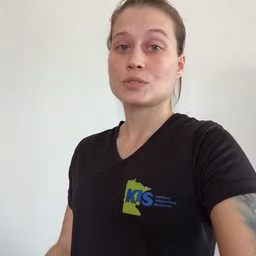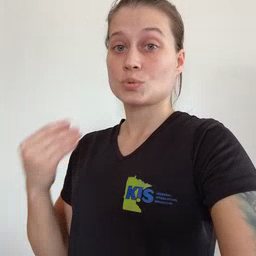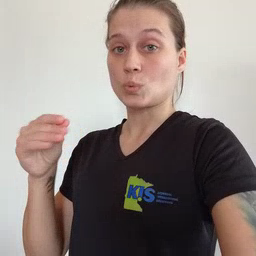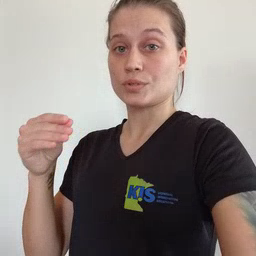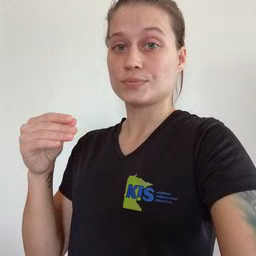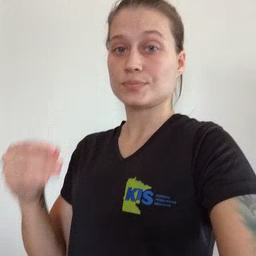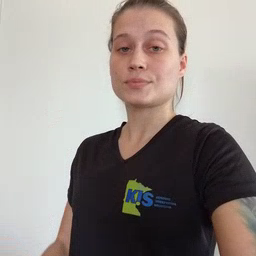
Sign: store